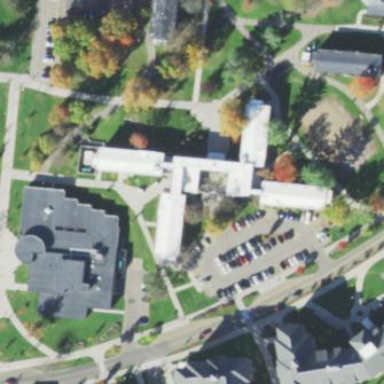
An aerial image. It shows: View of university building.